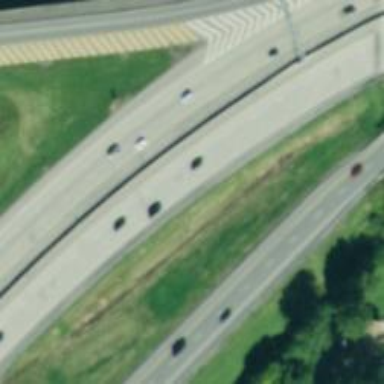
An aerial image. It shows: Motorway with embankment.